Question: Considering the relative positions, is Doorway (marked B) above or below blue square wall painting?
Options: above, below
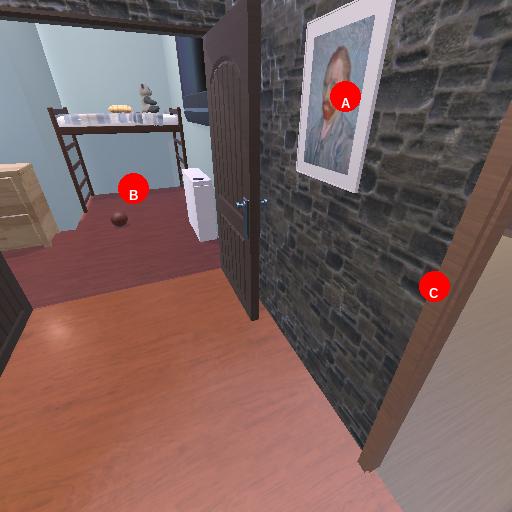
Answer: above